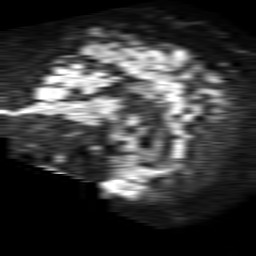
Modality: TRACE
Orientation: sagittal
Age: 61
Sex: male
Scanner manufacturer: philips
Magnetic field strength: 1.5 T
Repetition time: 4.6 s
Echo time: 0.08709 s